Question: A project I'm working on fetches data from a 3rd party service and caches it locally along with specific info for my app.
- - -
.. .. I want info from the 3rd party service to stay up to date.
- -
When I write a controller spec I don't think the page's javascript is executed (to fetch the since-updated item from the service)
I had quite a bit of trouble trying to describe this so a diagram might help.

Technology I'm using: Rails/RSpec/Factory Girl/JQuery
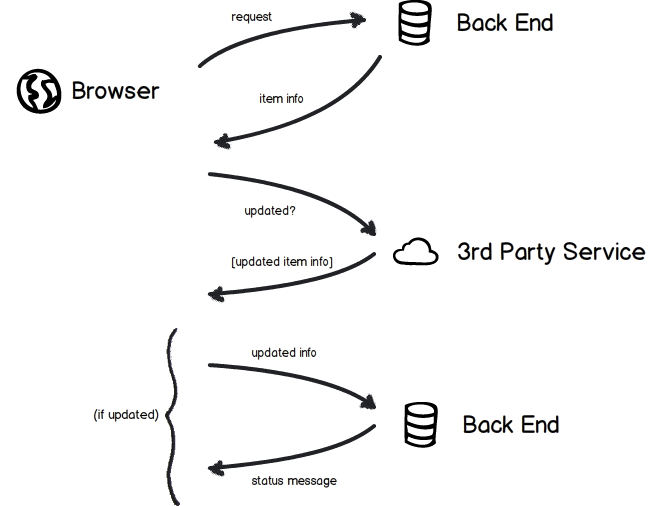
Answer: It looks like there are a few ways to test this assuming my current solution.
Thoughtbot makes a library called capybara-webkit that will spin up webkit in the background and render/run your tests through it. Selenium is another.
<URL>
<URL>
back on this project after a bit of a hiatus.. using capybara and :js => true seems to work - some tricky timing issues, but otherwise good to go